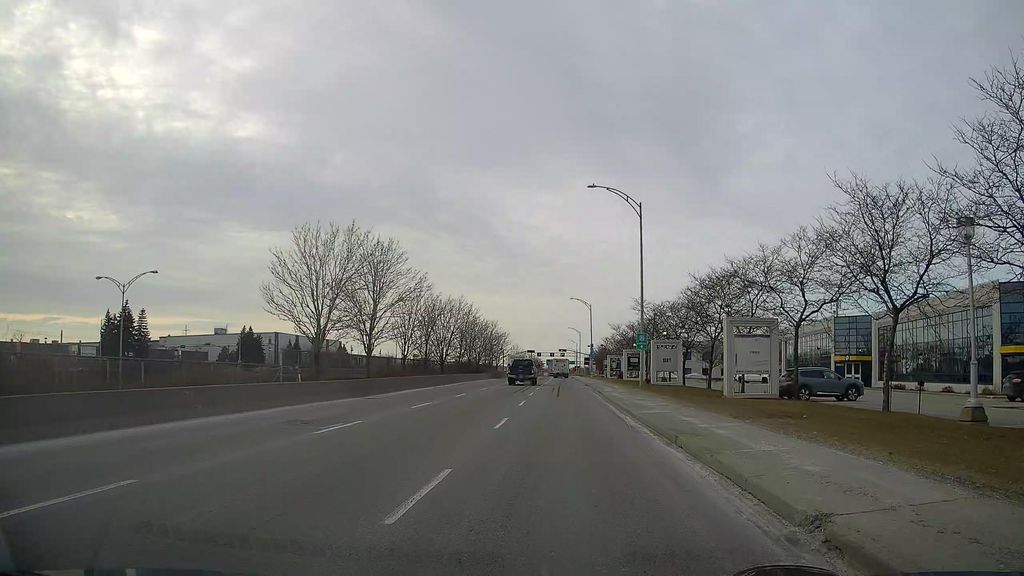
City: montreal